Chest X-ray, PA view. Patient: 41 years old, sex F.
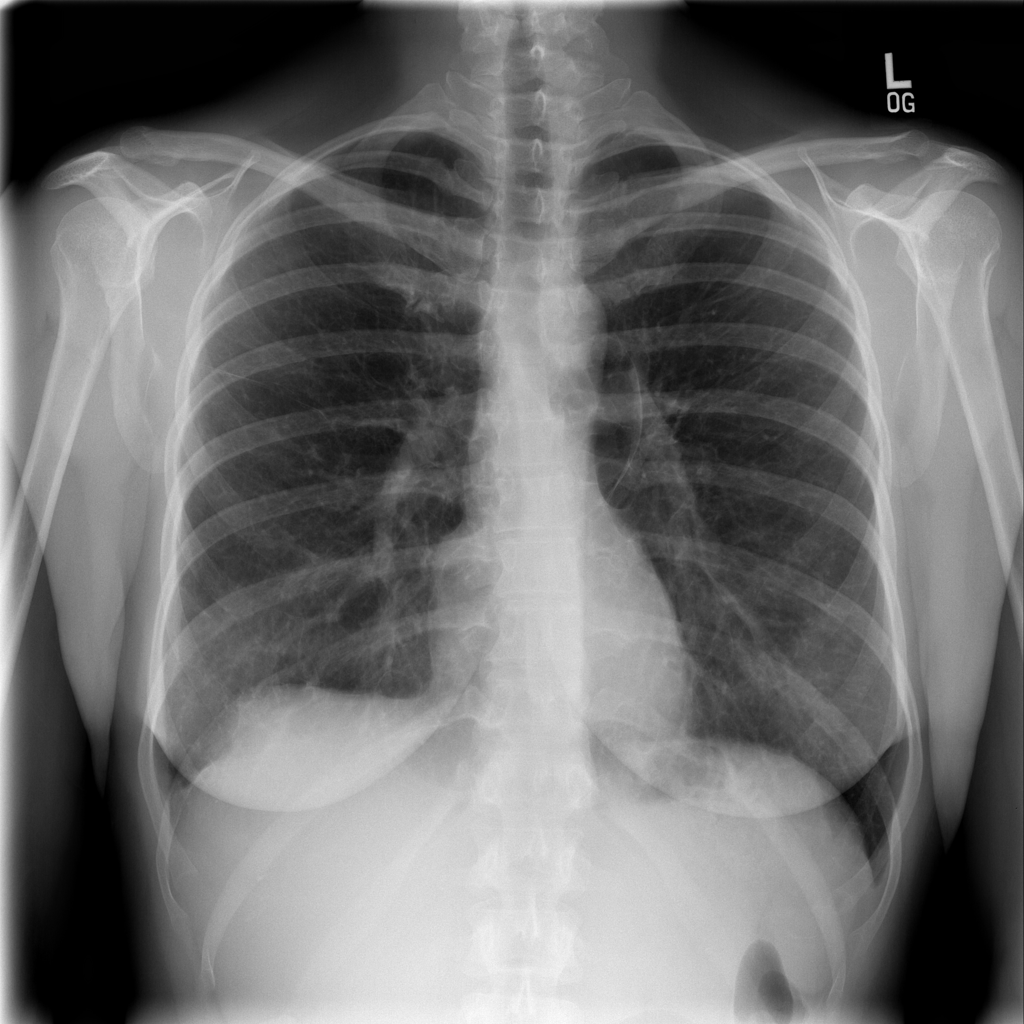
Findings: No Finding